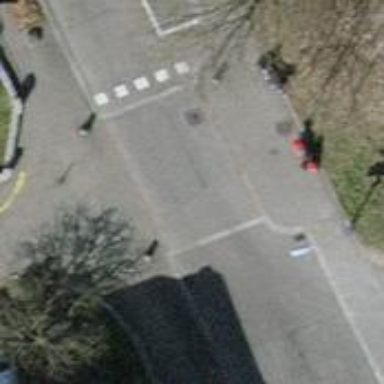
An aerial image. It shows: Kerb barrier.